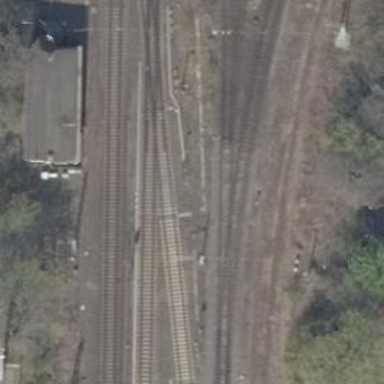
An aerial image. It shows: Railway signal.